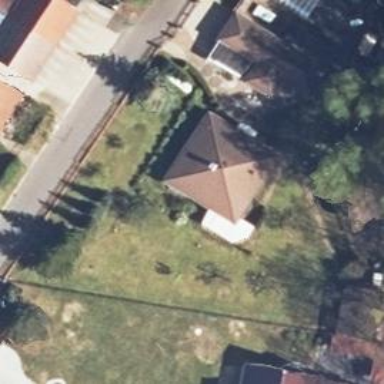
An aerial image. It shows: Building with pyramidal-shaped roof.